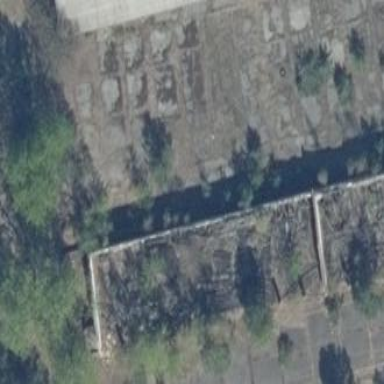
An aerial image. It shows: Collapsed building.